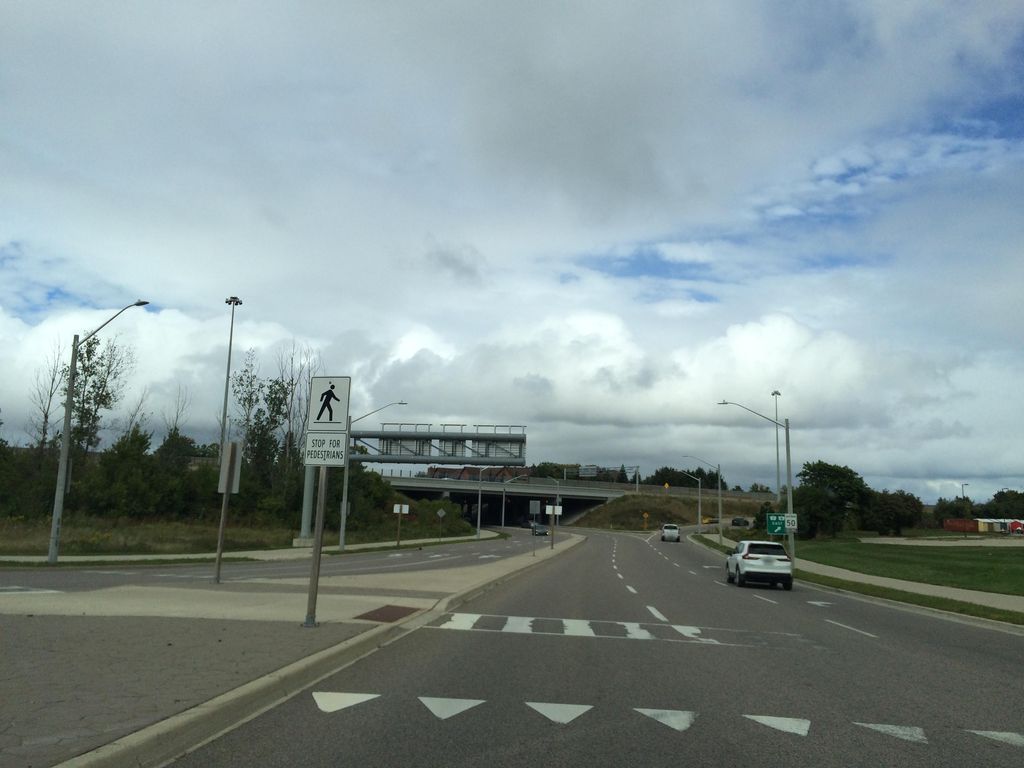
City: kitchener-waterloo